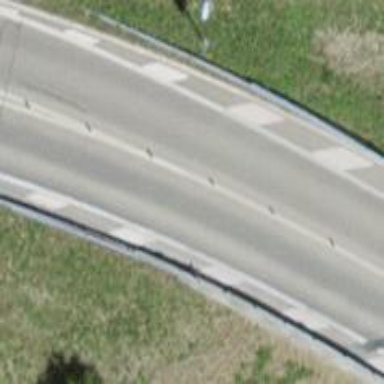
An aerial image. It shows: Motorway link.